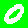
Digit: 0